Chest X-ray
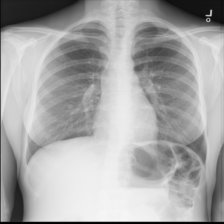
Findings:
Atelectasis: negative
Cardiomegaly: negative
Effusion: negative
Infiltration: negative
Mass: negative
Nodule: positive
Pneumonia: negative
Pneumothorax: negative
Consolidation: negative
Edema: negative
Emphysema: negative
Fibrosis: negative
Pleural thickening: negative
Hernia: negative